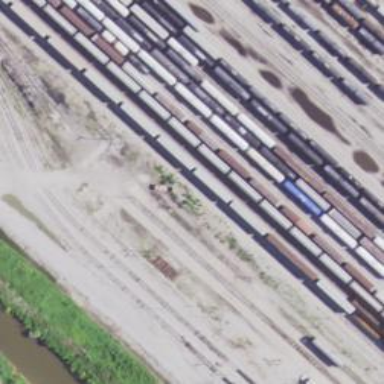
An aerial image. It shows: Manifest railway yard.